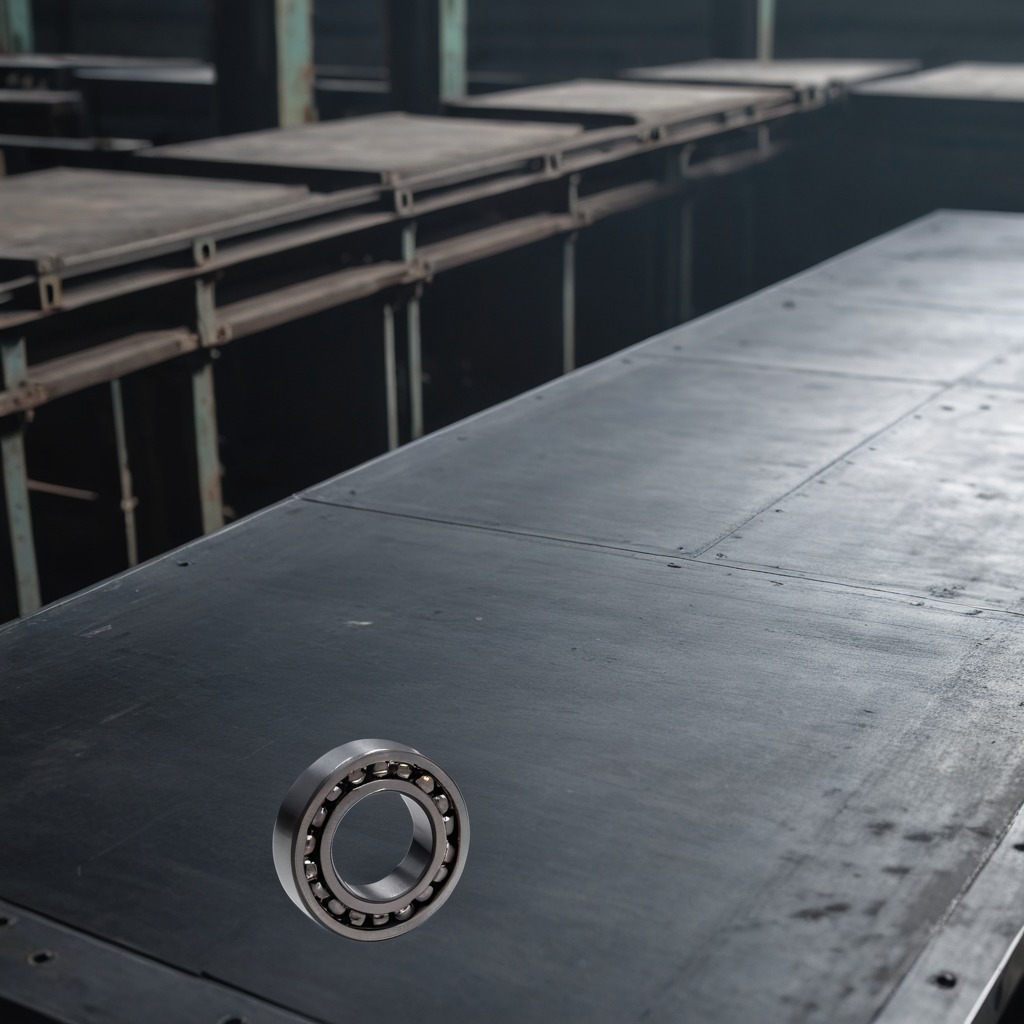
A metal ball bearing is lying on a cold steel table in a mining workshop.